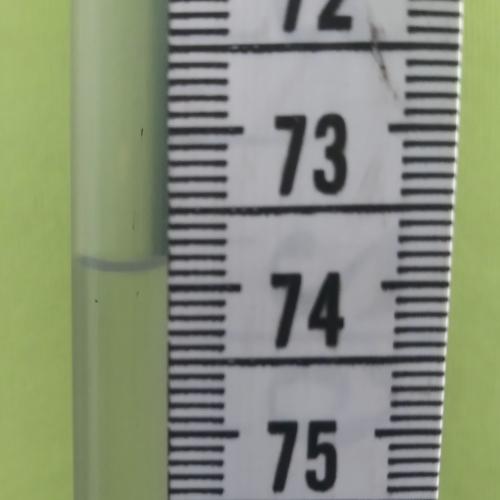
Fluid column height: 73.9 cm